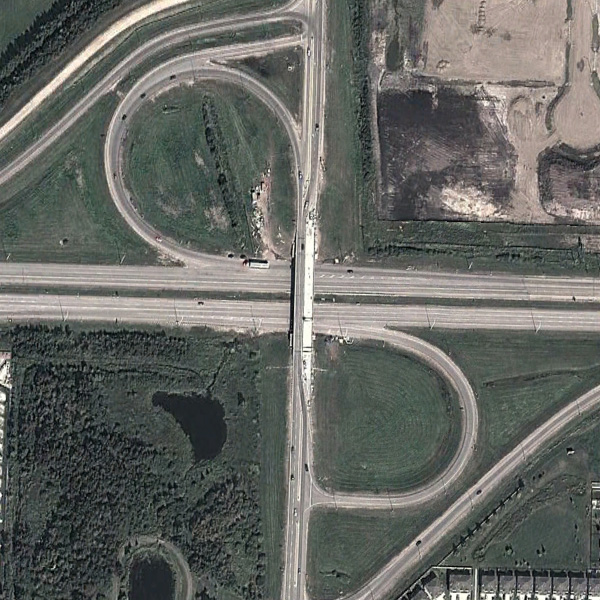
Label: Viaduct